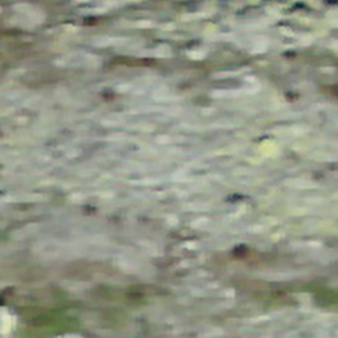
Label: other